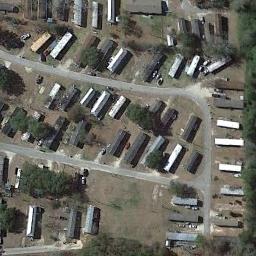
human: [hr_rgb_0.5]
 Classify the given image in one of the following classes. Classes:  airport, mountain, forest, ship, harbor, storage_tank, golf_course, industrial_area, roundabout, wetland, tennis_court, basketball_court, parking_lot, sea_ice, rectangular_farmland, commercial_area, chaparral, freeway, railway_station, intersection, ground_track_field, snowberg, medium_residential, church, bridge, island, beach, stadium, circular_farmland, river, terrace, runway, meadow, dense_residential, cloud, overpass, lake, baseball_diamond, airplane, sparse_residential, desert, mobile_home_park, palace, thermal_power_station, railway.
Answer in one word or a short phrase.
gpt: mobile_home_park